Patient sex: F
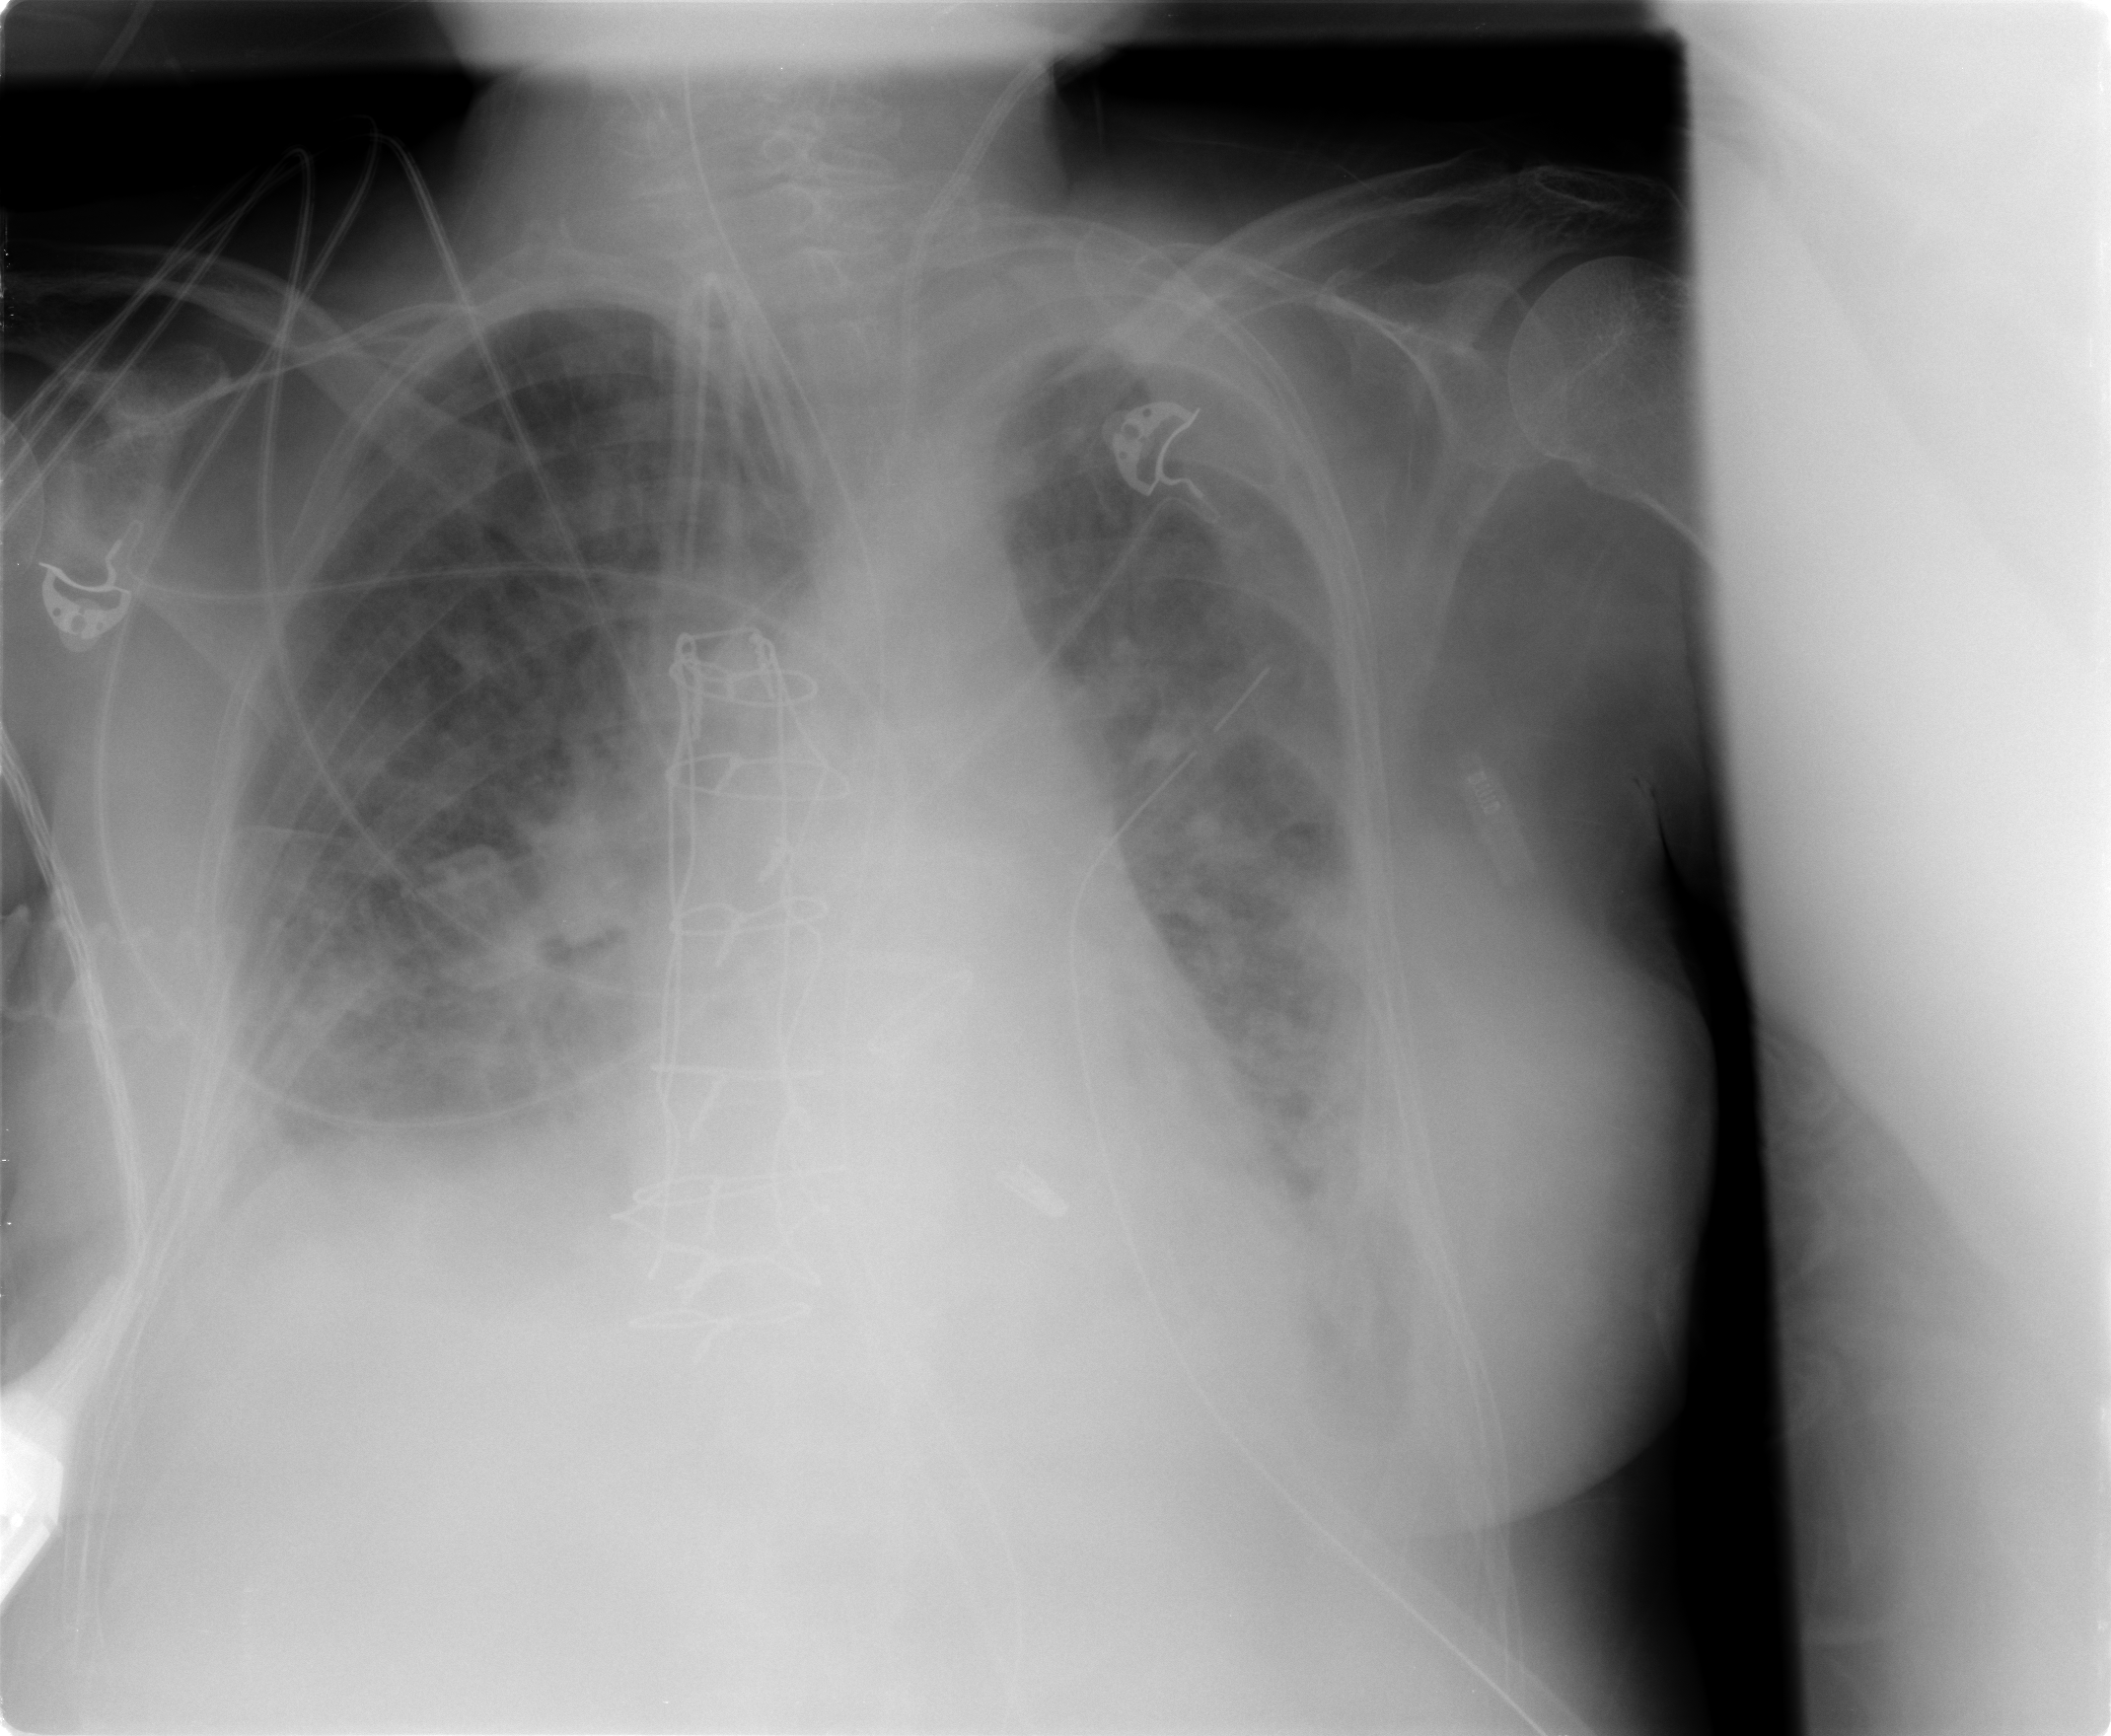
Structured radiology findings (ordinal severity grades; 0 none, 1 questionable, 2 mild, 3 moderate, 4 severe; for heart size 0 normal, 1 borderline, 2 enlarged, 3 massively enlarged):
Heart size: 0
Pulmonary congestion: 2
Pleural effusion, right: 2
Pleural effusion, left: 2
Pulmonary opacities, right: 3
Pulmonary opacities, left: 3
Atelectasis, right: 2
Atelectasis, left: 2